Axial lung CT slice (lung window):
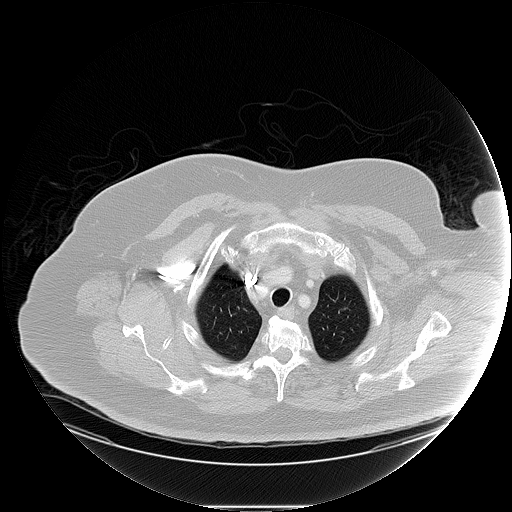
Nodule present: no